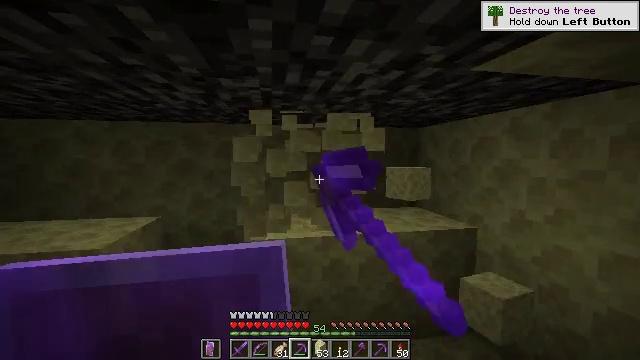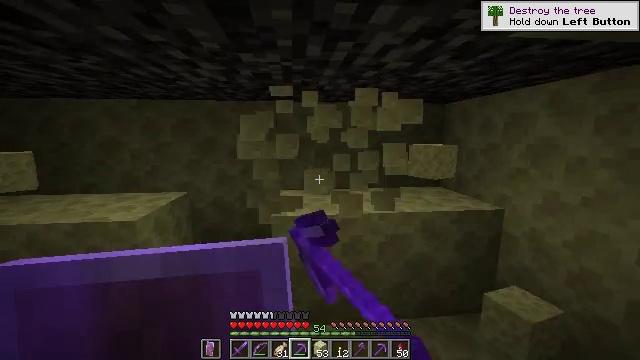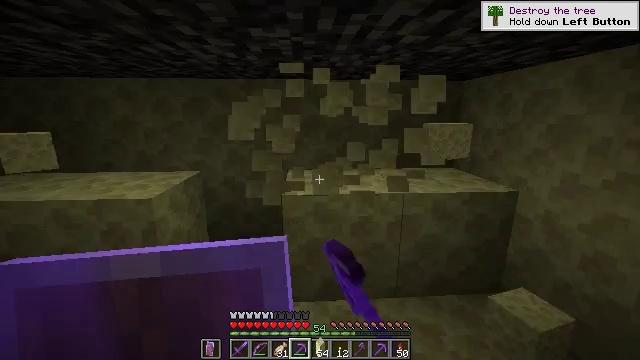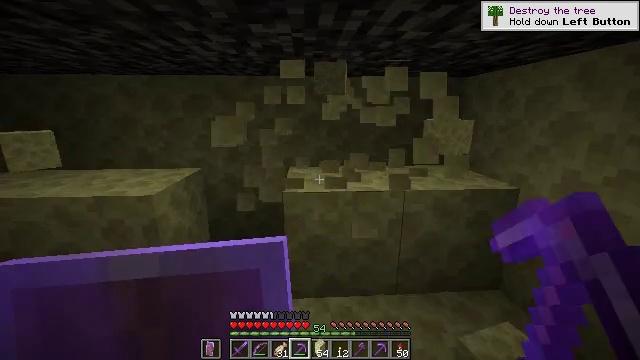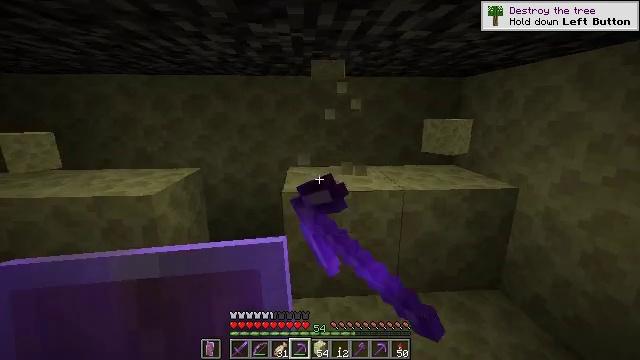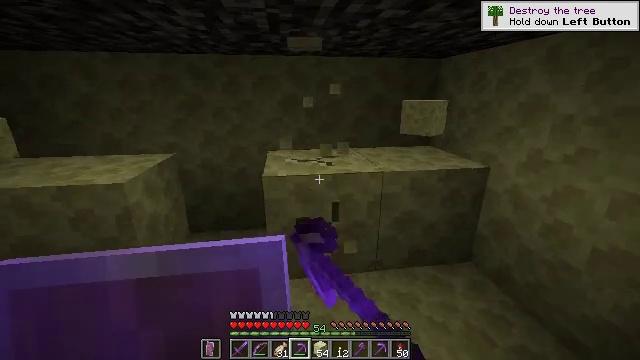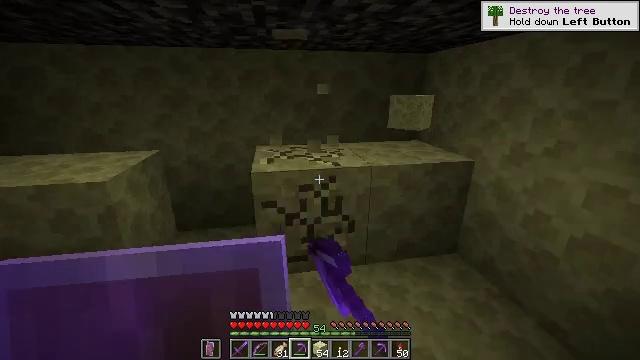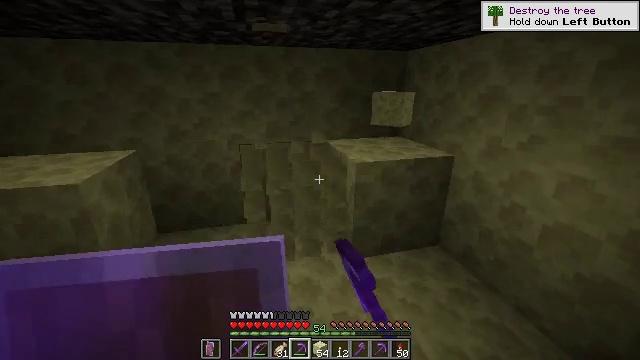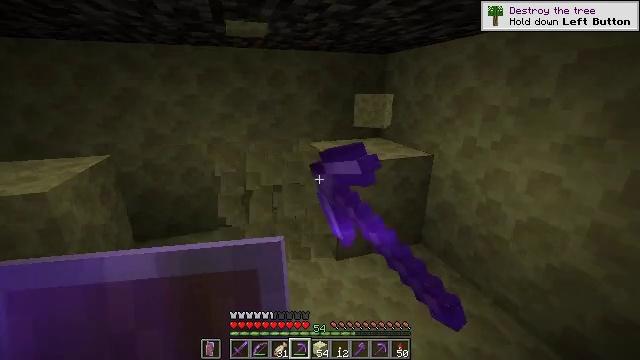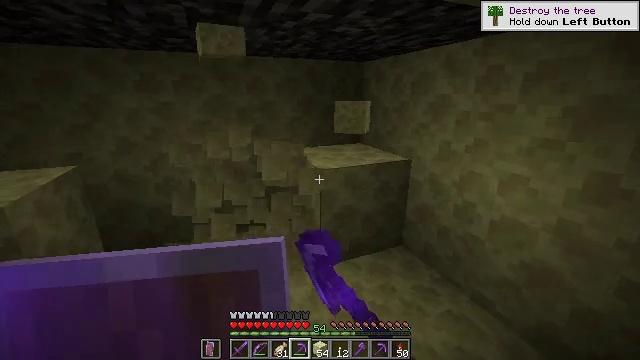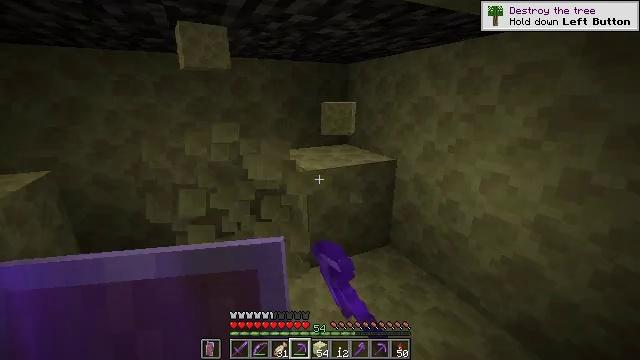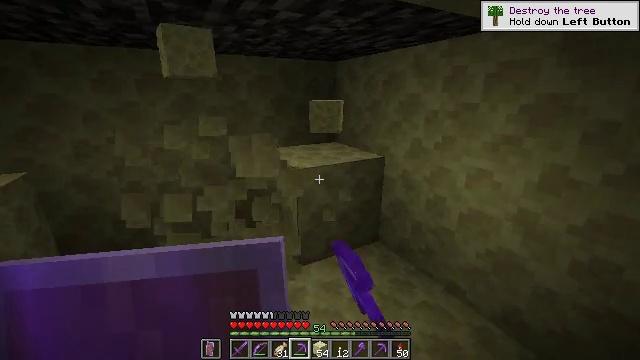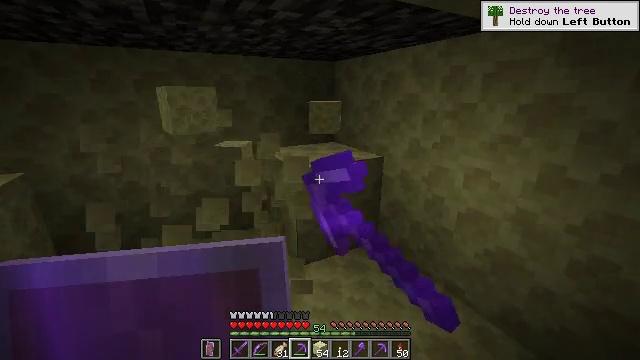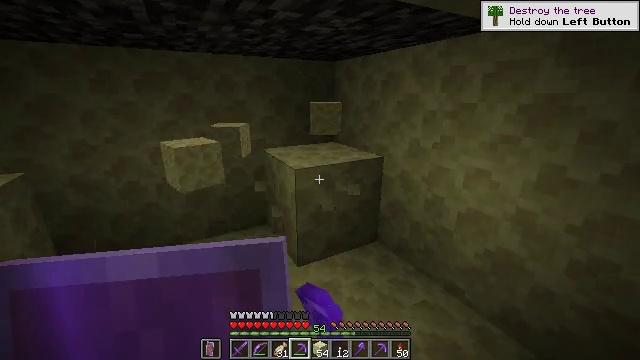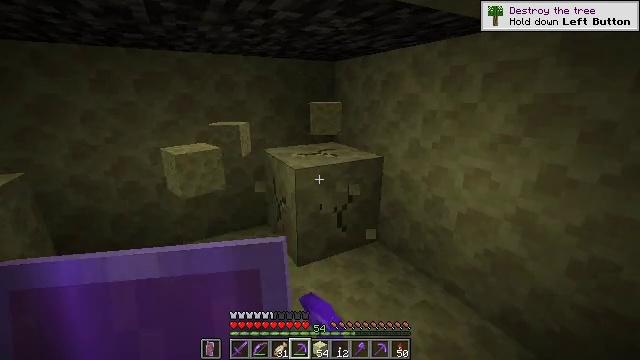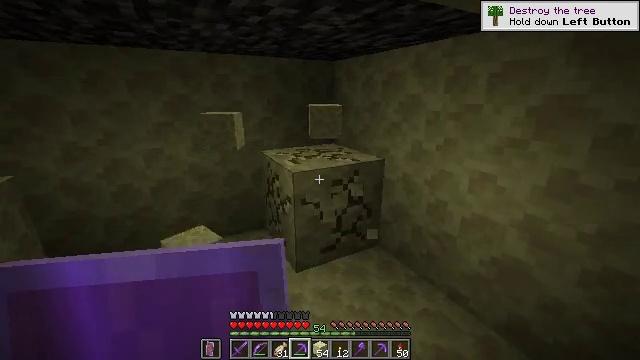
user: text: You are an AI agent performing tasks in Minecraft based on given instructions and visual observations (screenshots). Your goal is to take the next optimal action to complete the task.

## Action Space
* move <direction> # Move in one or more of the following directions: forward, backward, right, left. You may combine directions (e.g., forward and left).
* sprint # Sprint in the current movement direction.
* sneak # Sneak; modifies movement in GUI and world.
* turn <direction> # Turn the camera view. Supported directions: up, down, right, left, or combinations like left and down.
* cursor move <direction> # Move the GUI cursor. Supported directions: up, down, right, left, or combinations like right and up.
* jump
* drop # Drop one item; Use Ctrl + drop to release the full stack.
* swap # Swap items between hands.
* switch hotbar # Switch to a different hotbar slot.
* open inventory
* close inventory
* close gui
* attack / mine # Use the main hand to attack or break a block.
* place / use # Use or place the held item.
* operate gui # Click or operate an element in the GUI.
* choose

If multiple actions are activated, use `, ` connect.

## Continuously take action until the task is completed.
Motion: motion action
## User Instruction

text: Break some end stone blocks.
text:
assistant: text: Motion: turn left and down, attack / mine
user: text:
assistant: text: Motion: turn left and down, attack / mine
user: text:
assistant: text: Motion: attack / mine
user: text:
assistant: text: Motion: attack / mine
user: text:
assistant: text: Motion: turn right and down, attack / mine
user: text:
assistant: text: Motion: turn right and down, attack / mine
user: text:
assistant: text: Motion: turn right, attack / mine
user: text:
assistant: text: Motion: turn right, attack / mine
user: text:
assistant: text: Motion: turn right and up, attack / mine
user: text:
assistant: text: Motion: turn right, attack / mine
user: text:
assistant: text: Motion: turn right, attack / mine
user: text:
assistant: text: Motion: attack / mine
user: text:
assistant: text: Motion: attack / mine
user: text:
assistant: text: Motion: attack / mine
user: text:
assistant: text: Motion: move forward, attack / mine
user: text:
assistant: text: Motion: move forward, attack / mine
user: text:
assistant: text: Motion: move forward, turn up, attack / mine
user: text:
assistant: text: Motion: move forward, attack / mine
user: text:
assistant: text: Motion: turn up, attack / mine
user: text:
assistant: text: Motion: turn up, attack / mine
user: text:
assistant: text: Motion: turn left and up, attack / mine
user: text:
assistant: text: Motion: attack / mine
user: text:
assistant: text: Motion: attack / mine
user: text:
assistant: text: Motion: attack / mine
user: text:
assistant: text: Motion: attack / mine
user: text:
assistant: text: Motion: turn left and down, attack / mine
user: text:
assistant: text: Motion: attack / mine
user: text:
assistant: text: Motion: turn left, attack / mine
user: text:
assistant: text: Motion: turn left, attack / mine
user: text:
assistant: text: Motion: turn left, attack / mine